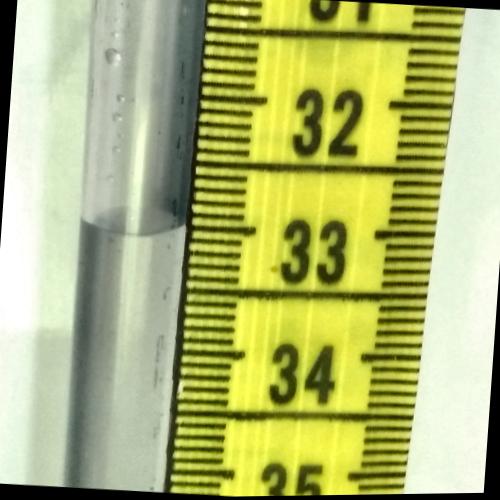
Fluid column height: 33.0 cm